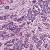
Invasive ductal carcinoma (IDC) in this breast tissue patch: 1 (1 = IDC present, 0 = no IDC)